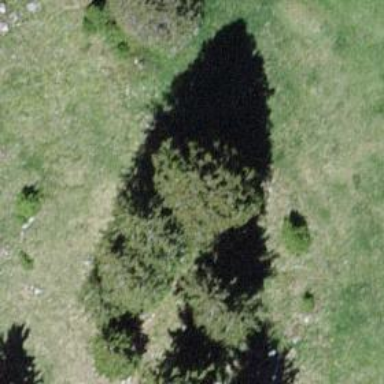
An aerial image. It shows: Single tag "natural: tree."